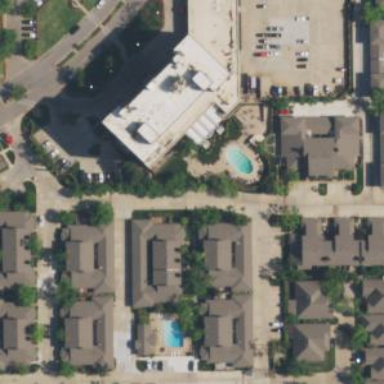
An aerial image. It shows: Building with white roof and maroon exterior.